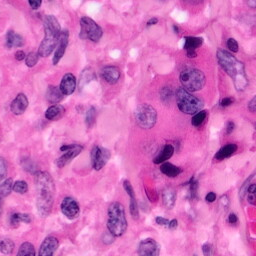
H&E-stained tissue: Pancreatic